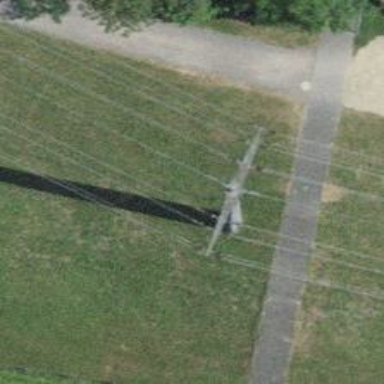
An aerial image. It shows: Power line in the image.